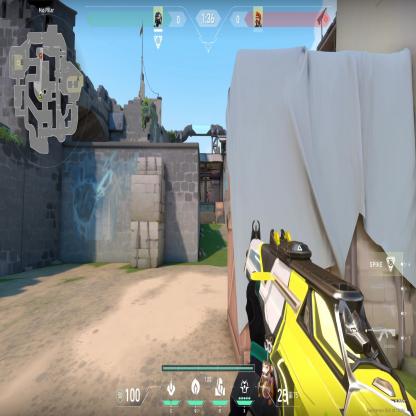
Label: enemy